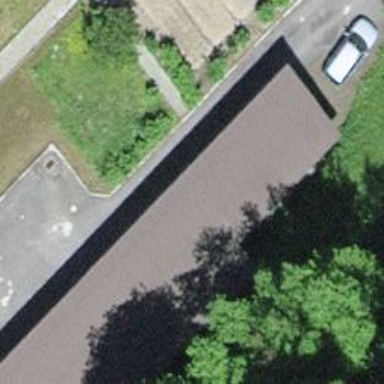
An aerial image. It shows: Alleyway designated as service road.